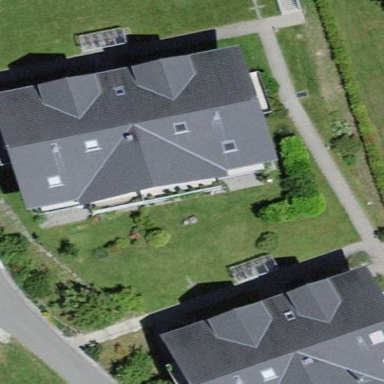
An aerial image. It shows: View of apartment building.